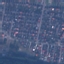
Land use / land cover class: Residential